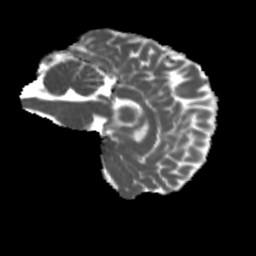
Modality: MD
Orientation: sagittal
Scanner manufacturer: siemens
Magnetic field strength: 3 T
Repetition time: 4 s
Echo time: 0.0594 s